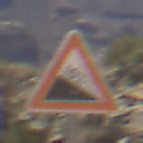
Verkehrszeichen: Gefaelle10
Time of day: Midday
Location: Outdoor (Nature)
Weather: Clear
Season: NotSpecified
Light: Natural